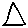
Label: triangle